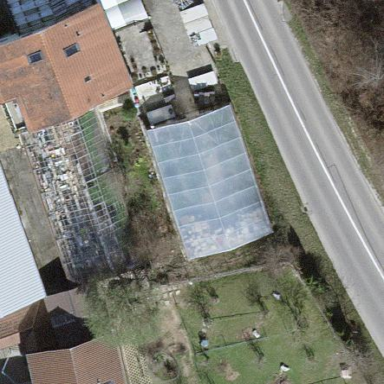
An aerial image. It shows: Greenhouse.